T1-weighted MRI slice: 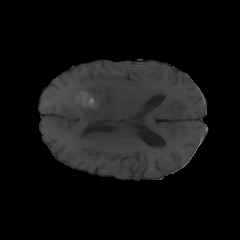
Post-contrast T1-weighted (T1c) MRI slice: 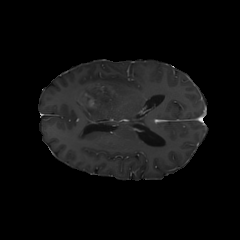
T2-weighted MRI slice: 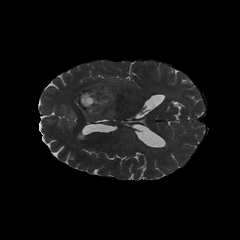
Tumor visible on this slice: yes